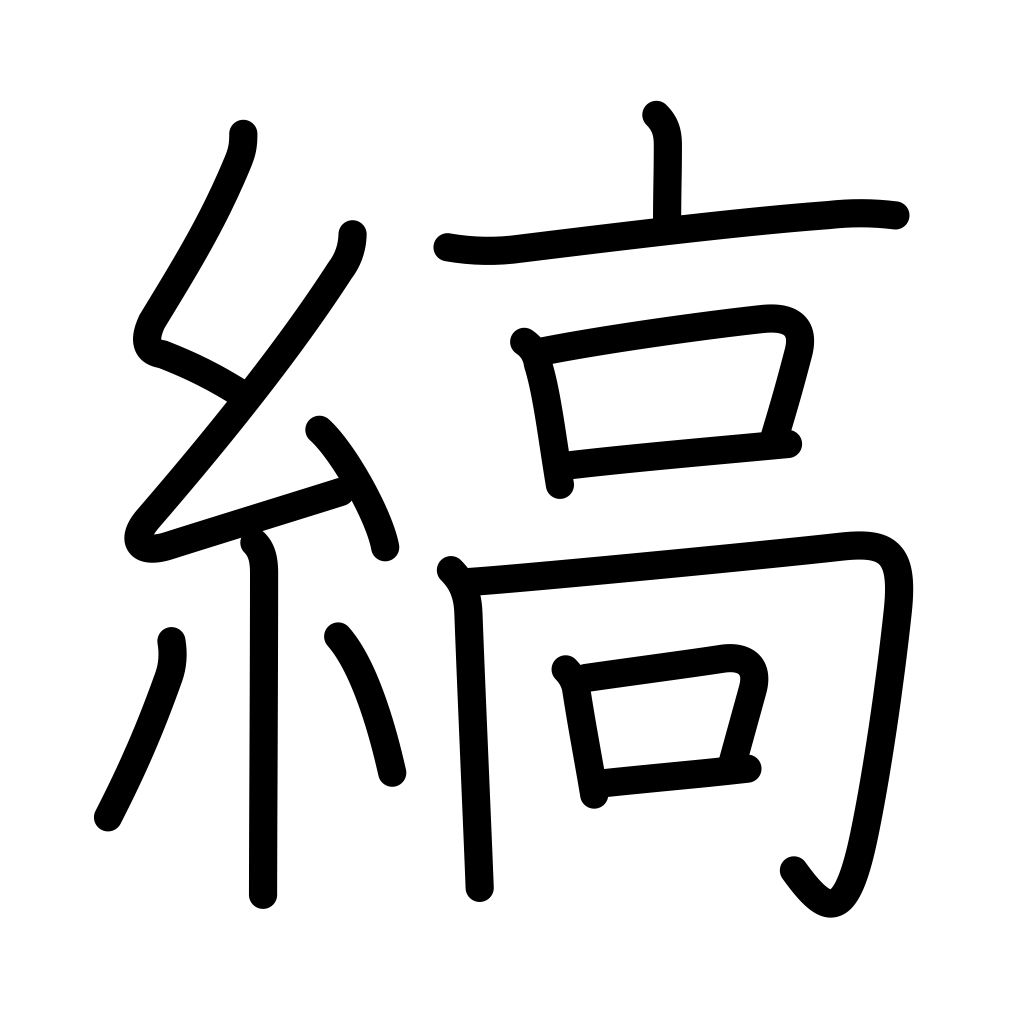
Meaning: stripe